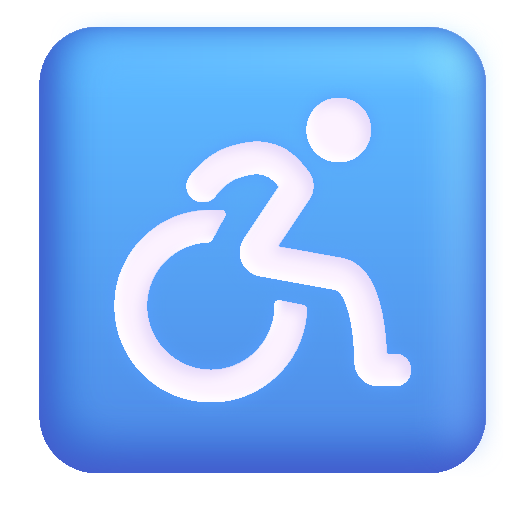
wheelchair symbol color